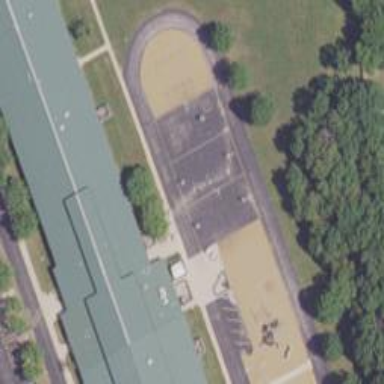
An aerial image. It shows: School building.